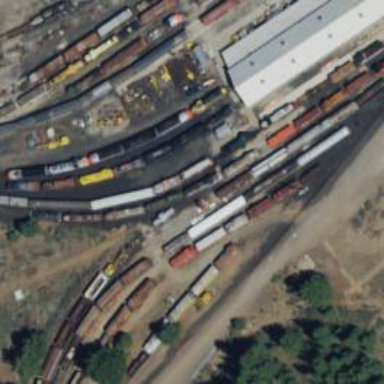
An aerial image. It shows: Preserved railway yard with rail tracks.